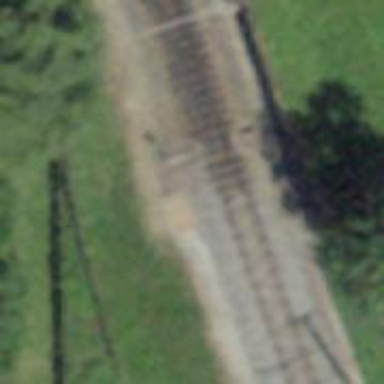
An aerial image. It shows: Railway switch.